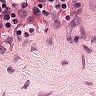
Metastatic tissue present: no